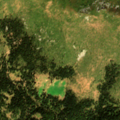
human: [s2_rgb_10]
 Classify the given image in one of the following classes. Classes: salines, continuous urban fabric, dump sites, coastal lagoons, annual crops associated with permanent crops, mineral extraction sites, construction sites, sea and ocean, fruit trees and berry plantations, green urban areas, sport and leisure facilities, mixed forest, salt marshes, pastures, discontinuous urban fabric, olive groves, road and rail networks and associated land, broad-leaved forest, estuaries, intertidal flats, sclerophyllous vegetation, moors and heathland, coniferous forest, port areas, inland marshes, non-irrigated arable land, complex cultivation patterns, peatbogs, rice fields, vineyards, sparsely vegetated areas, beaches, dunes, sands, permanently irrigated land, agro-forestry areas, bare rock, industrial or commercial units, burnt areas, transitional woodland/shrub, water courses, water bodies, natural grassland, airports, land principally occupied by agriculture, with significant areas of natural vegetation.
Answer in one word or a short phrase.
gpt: mixed forest, natural grassland, transitional woodland/shrub